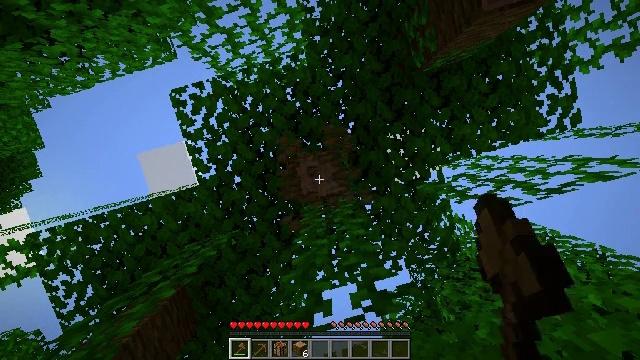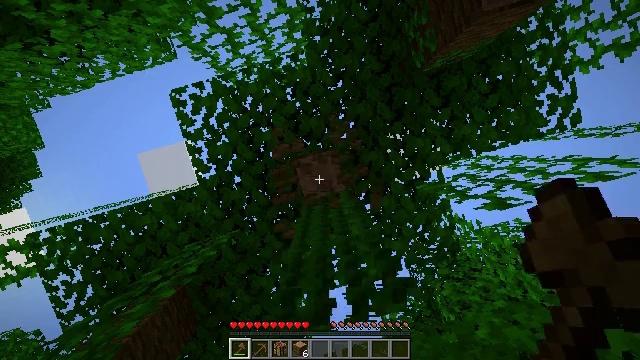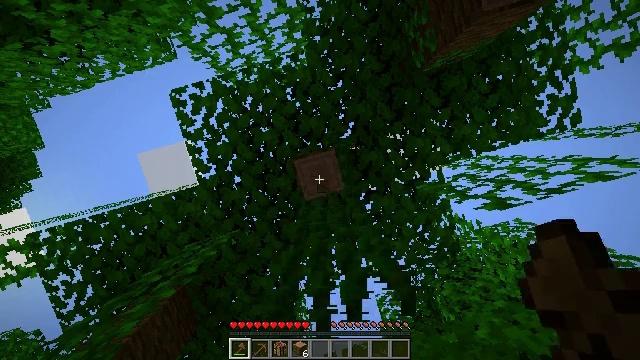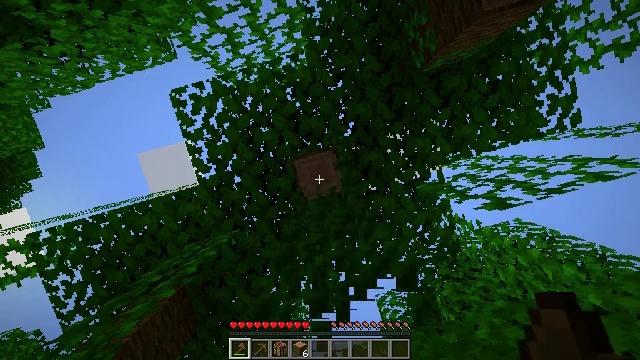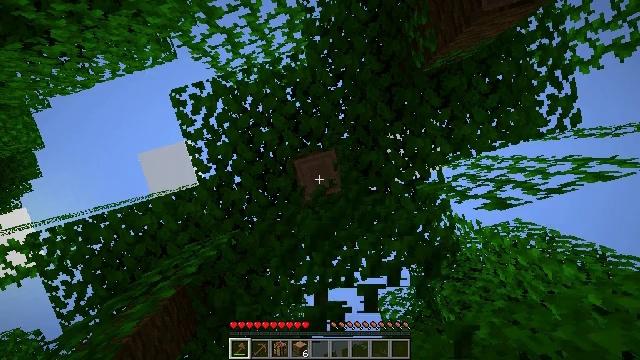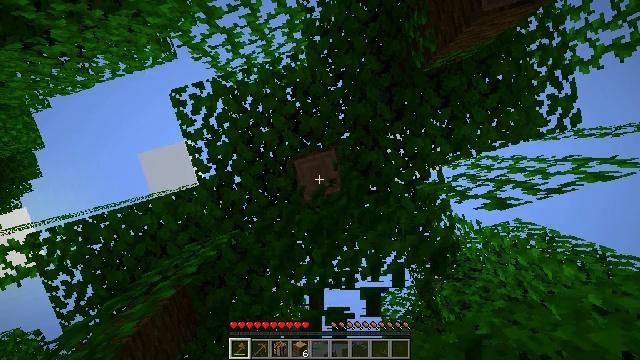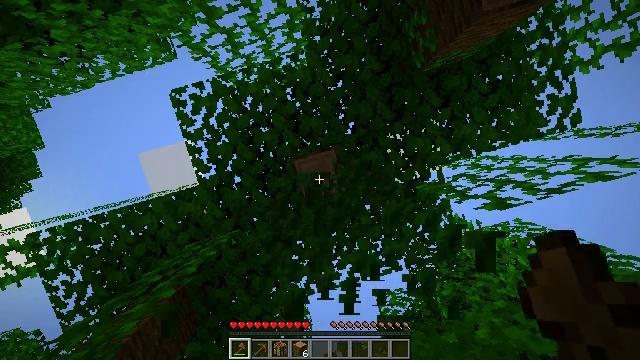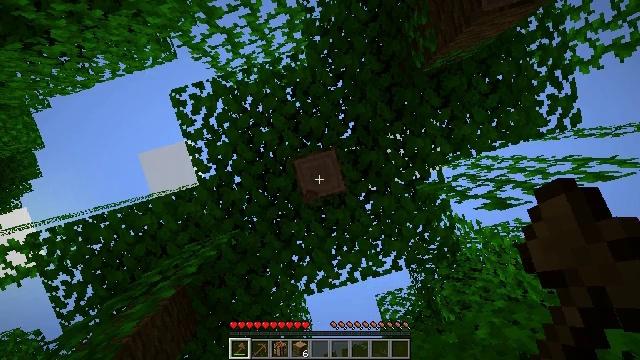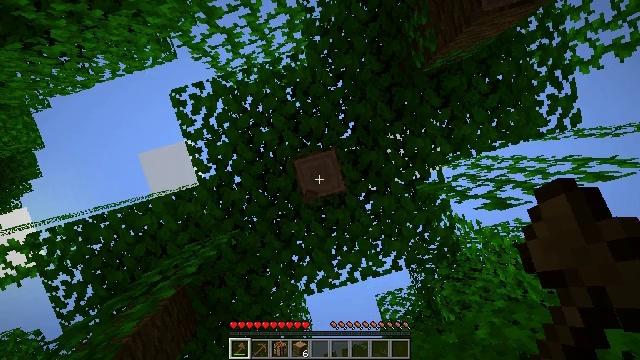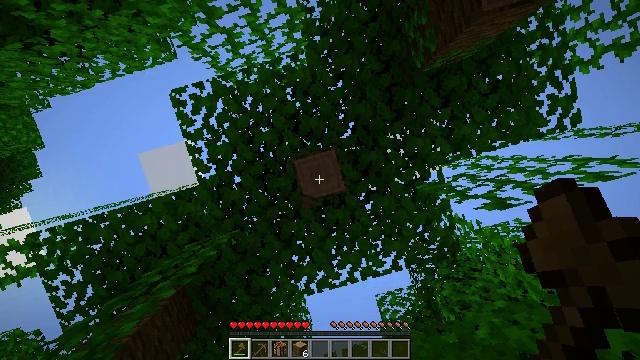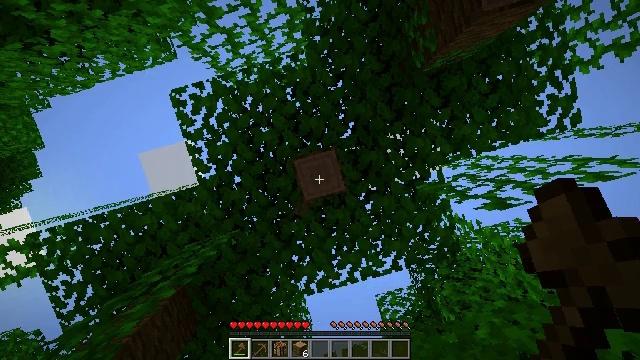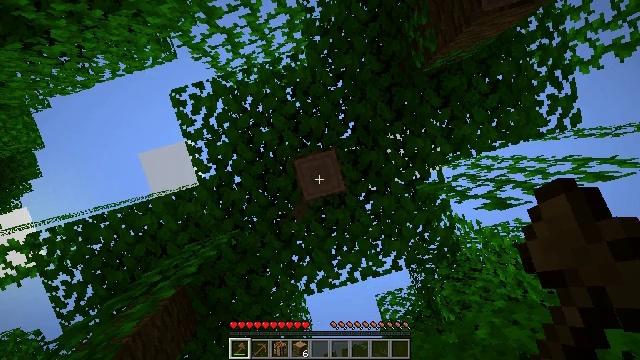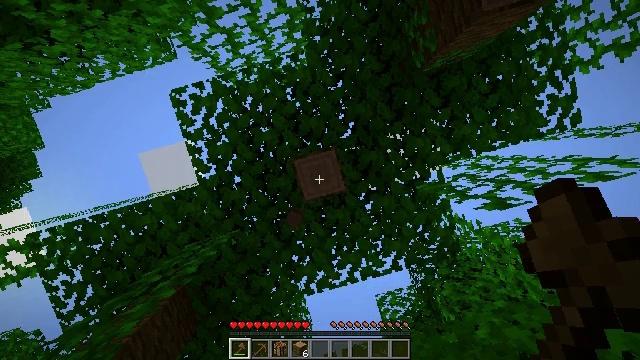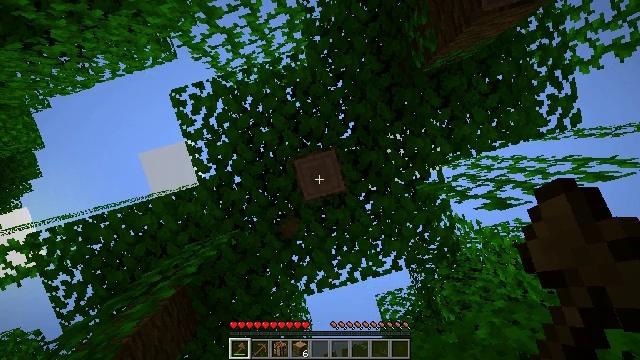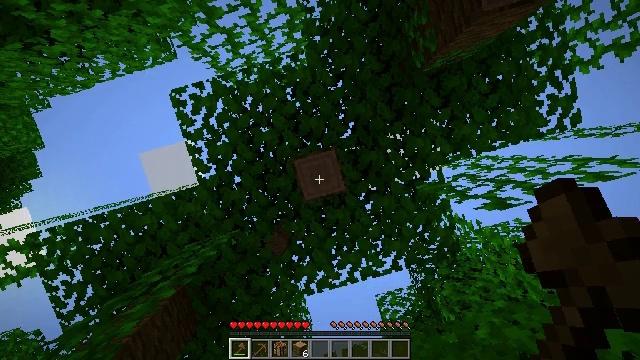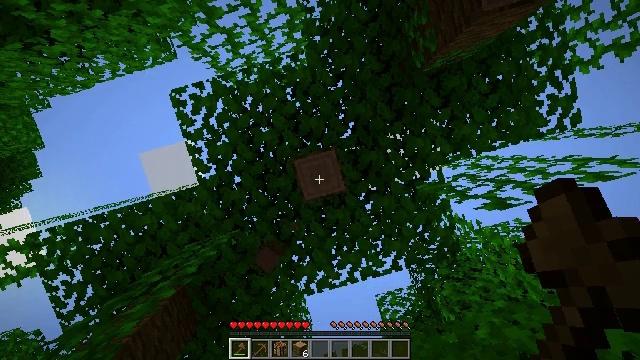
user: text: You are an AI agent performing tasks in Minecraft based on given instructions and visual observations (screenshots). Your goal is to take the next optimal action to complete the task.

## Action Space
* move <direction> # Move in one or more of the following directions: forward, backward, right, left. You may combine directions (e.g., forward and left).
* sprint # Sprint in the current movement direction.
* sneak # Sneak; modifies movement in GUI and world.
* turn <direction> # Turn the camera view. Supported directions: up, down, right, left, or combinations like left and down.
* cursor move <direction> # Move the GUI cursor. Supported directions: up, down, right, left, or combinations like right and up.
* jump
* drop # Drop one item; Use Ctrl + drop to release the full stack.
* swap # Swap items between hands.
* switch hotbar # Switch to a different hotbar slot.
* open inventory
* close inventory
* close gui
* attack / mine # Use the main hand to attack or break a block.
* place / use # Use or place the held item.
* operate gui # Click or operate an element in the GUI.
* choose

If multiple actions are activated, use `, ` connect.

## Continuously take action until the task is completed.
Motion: motion action
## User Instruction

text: Break the cocoa pod.
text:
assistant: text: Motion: attack / mine
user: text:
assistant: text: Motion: attack / mine
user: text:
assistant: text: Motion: attack / mine
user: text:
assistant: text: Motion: attack / mine
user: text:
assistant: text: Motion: attack / mine
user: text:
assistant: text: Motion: attack / mine
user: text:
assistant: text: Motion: attack / mine
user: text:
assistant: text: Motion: attack / mine
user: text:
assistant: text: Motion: attack / mine
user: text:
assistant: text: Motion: attack / mine
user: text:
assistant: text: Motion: attack / mine
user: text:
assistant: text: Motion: attack / mine
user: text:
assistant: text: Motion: attack / mine
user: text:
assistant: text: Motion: attack / mine
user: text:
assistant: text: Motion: attack / mine
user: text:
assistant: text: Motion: attack / mine
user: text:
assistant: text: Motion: turn right
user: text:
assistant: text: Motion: move left
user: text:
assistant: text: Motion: move left, turn right and down
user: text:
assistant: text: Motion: move left, turn right and down
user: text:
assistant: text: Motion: move left, turn right and down
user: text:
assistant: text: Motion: turn right and down
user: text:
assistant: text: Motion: turn right and down
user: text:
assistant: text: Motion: move forward and move right
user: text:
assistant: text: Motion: move forward and move right
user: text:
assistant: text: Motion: move forward and move right
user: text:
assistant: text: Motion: move forward and move right
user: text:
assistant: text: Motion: move forward and move right
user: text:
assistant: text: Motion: move forward and move right, turn left and up
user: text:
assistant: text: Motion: move forward and move right, turn left and down